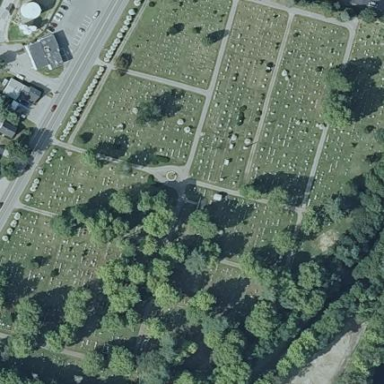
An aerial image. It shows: Cemetery or graveyard.